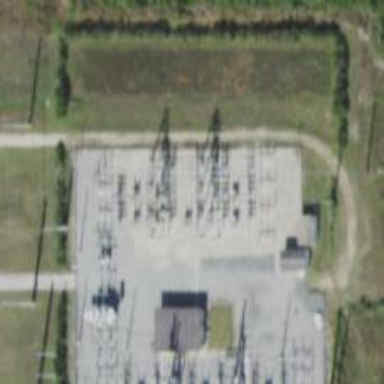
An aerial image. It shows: Switch used for power control.